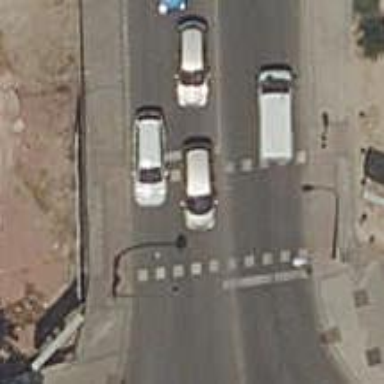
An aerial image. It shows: Traffic signals at road crossing.